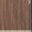
Piece: xx